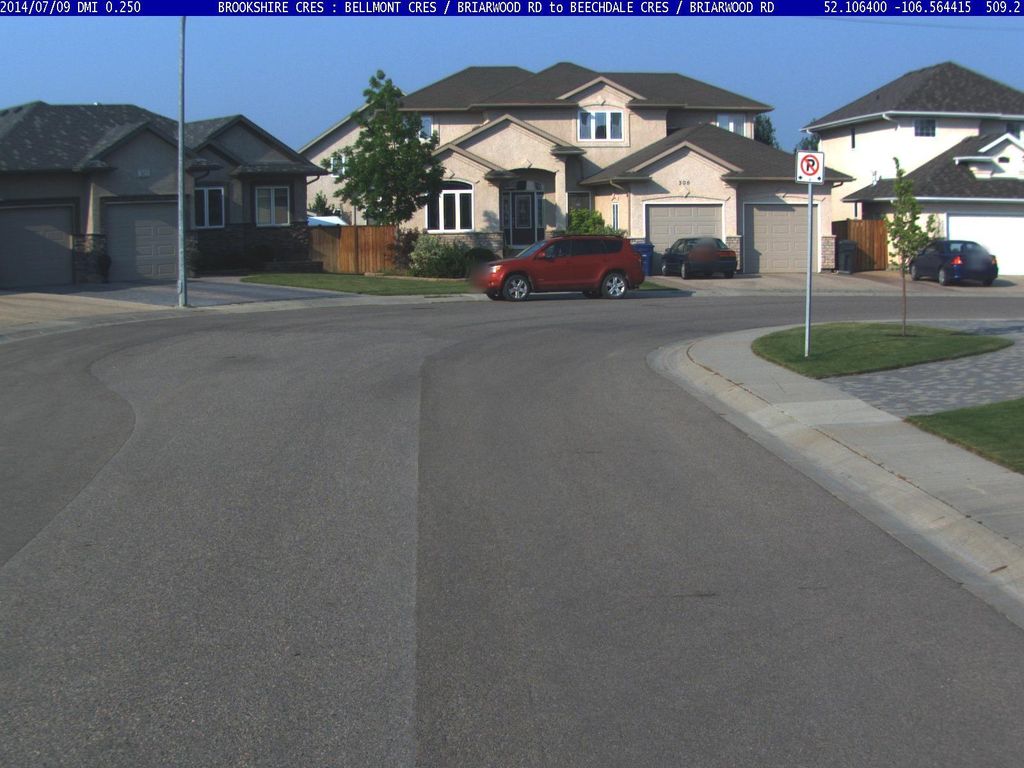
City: saskatoon